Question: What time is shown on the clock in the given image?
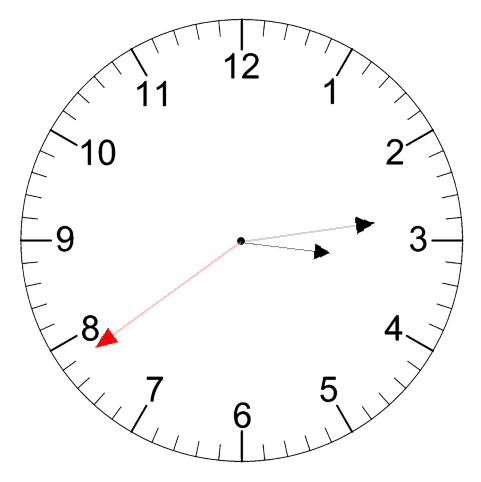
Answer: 03:13:39